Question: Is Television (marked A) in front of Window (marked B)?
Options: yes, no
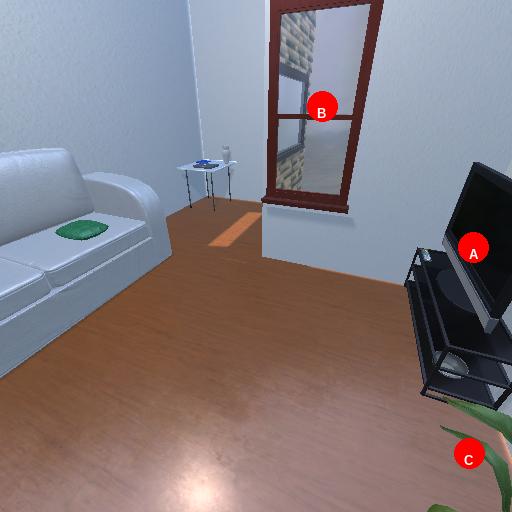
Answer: yes